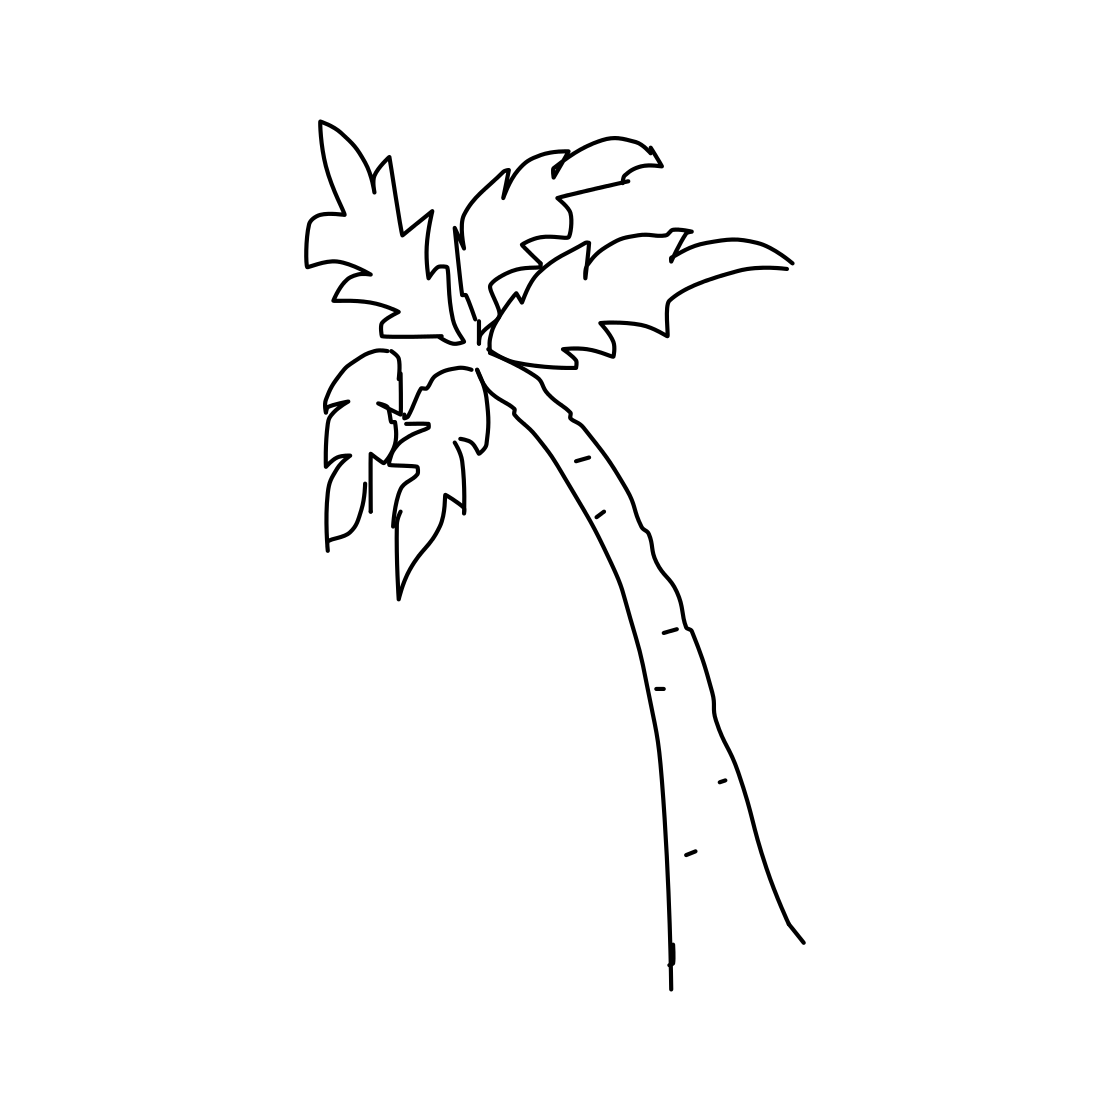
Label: palm tree